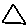
Label: triangle